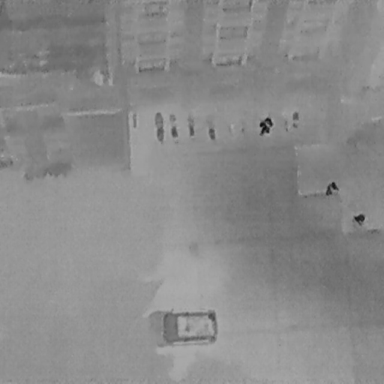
There are 12 objects shown in the infrared image, including a Car, three People, and eight Bicycles.